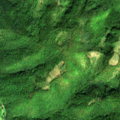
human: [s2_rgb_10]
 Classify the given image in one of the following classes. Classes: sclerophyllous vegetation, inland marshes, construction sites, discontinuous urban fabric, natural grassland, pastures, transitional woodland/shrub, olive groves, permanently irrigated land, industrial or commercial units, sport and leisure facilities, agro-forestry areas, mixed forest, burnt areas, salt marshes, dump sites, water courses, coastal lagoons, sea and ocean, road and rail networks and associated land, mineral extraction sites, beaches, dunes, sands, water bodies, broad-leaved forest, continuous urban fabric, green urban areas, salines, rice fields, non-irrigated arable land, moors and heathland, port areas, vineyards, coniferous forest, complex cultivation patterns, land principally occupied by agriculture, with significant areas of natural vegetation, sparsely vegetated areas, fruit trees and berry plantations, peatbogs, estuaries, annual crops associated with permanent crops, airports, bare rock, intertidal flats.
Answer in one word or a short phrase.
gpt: broad-leaved forest, transitional woodland/shrub